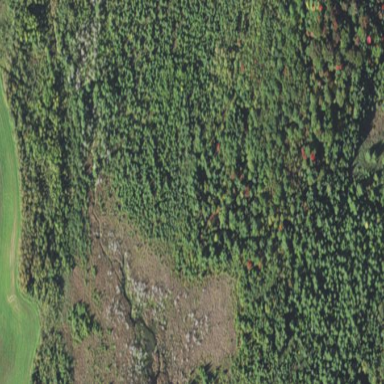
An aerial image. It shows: Swampy wetland area.